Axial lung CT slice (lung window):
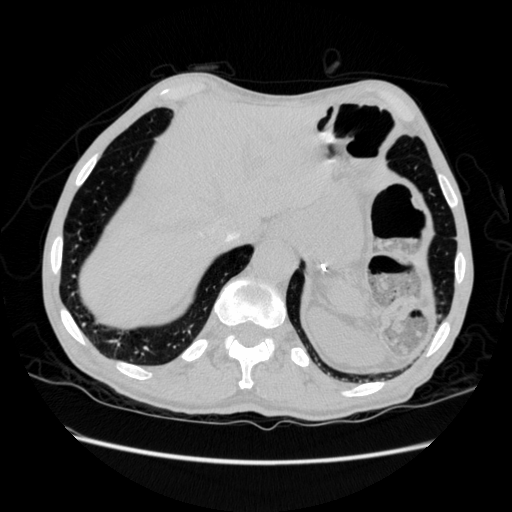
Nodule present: no